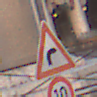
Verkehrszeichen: KurveRechts
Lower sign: Geschwindigkeit10
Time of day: SunriseSunset
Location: Outdoor (Urban)
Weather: Clear
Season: NotSpecified
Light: Natural